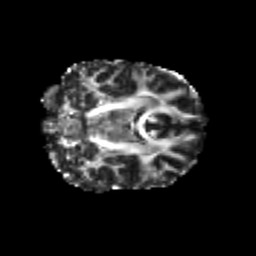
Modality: FA
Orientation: coronal
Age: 27
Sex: female
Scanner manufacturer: siemens
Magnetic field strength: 3 T
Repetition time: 3.5 s
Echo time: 0.104 s